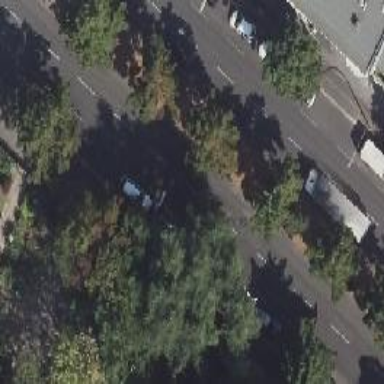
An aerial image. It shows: Secondary road with asphalt surface and lane markings. This road is dual carriageway with parking lane on the right.